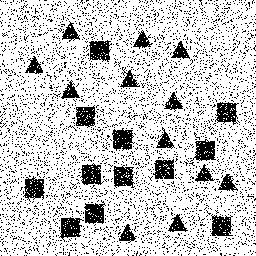
Squares: 12
Triangles: 12
Stars: 0
Total shapes: 24